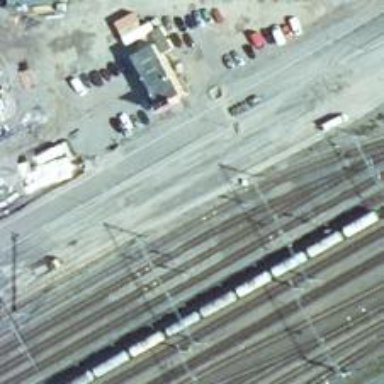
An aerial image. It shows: Railway signal.